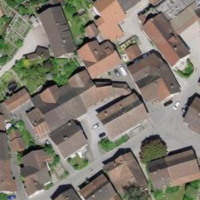
EUNIS habitat code: 54
Species observed at this site:
Symphyotrichum novae-angliae